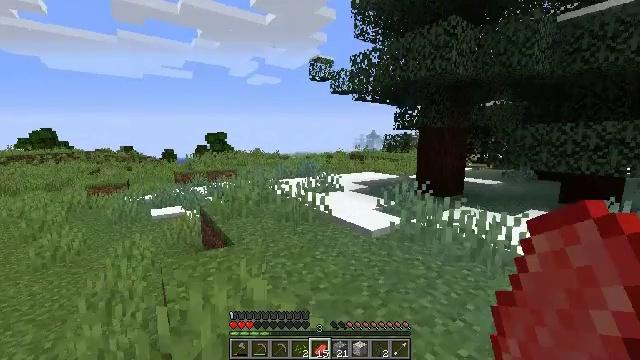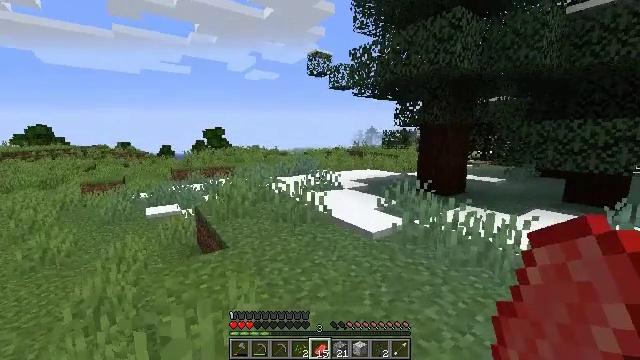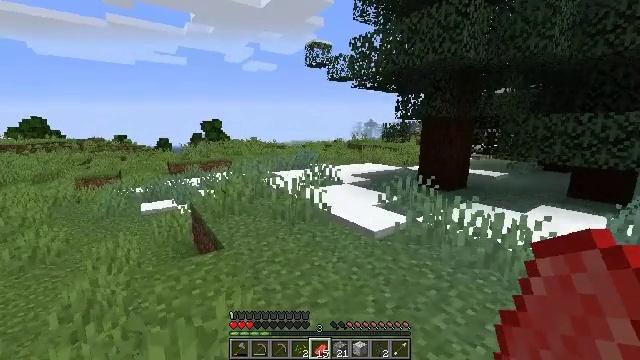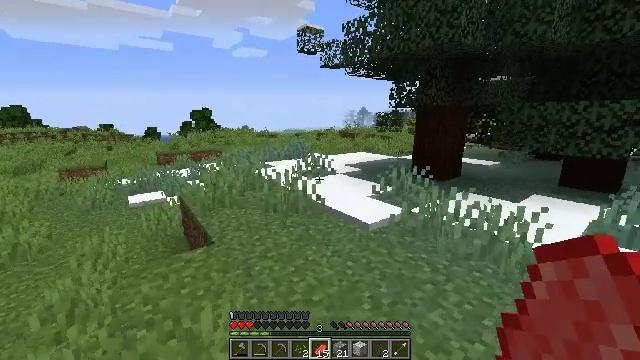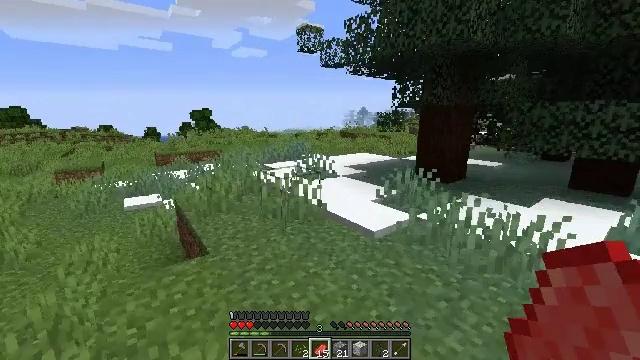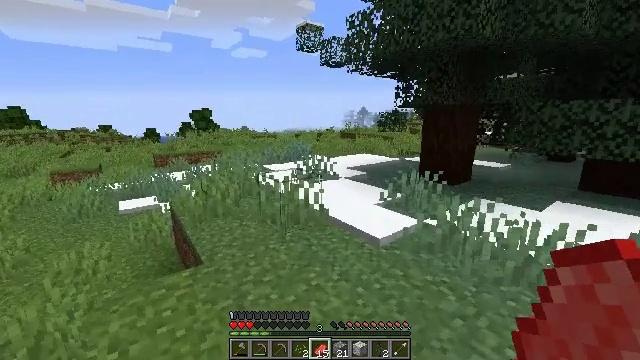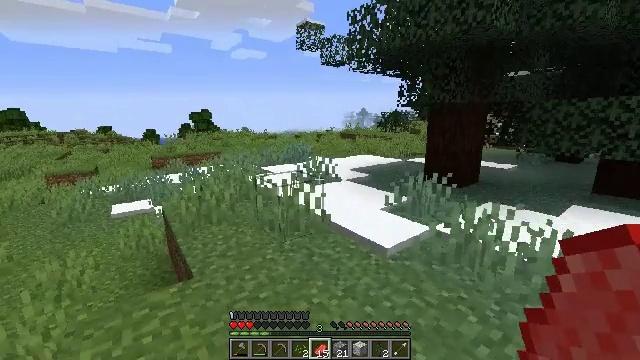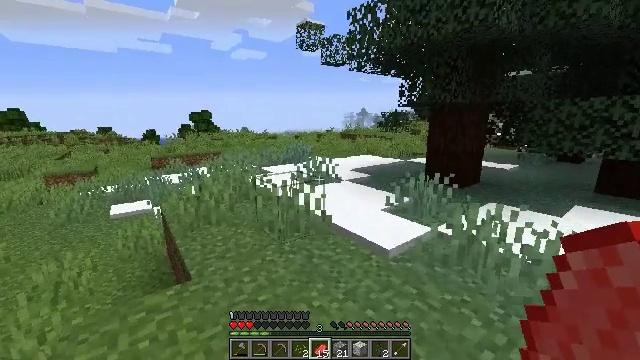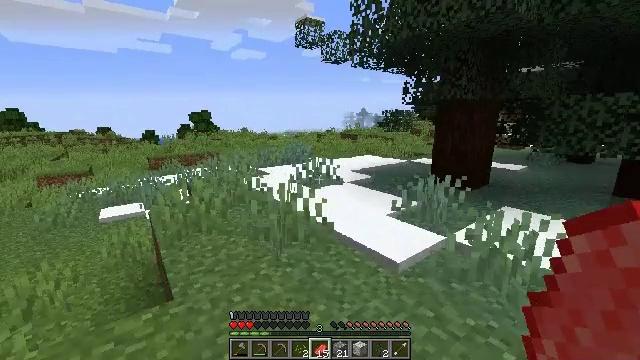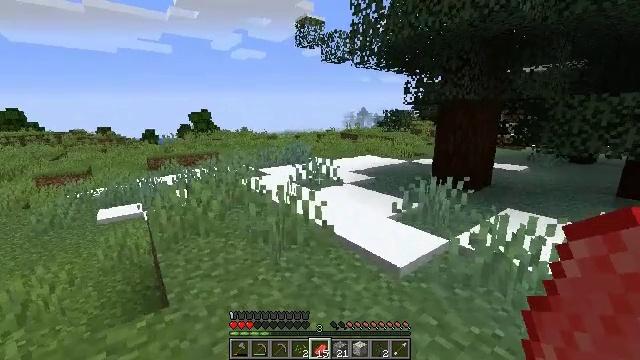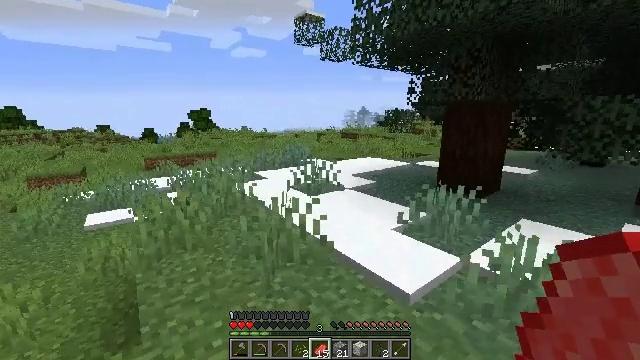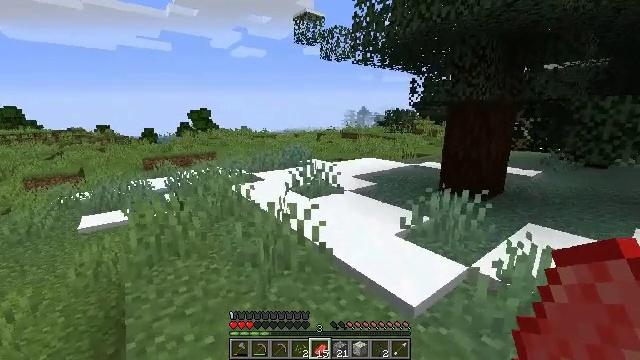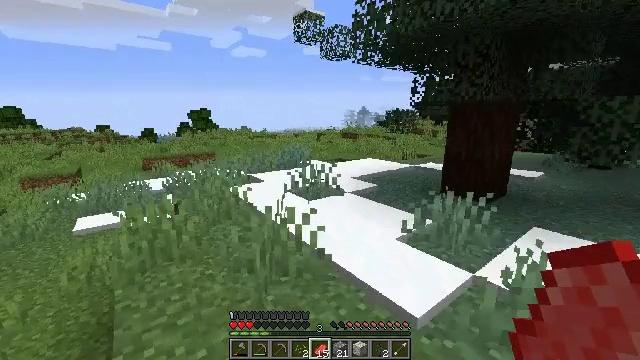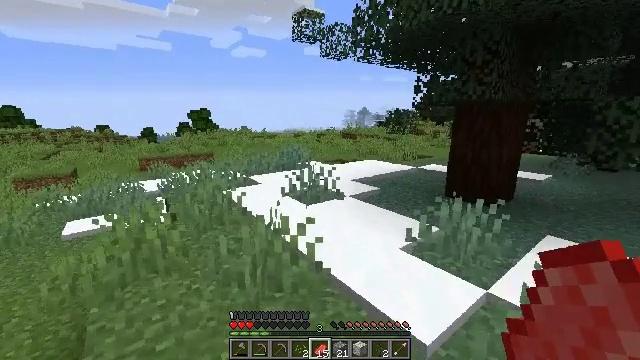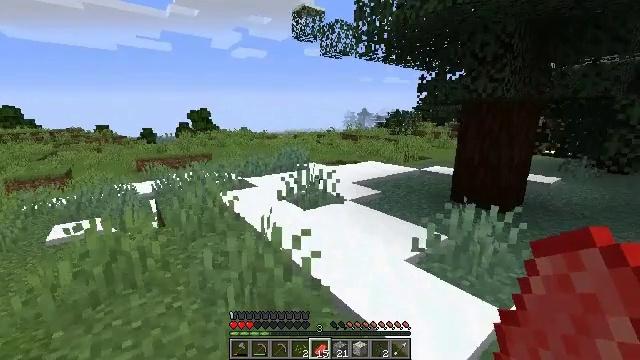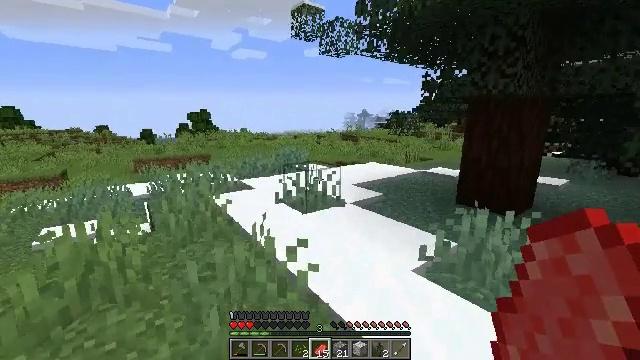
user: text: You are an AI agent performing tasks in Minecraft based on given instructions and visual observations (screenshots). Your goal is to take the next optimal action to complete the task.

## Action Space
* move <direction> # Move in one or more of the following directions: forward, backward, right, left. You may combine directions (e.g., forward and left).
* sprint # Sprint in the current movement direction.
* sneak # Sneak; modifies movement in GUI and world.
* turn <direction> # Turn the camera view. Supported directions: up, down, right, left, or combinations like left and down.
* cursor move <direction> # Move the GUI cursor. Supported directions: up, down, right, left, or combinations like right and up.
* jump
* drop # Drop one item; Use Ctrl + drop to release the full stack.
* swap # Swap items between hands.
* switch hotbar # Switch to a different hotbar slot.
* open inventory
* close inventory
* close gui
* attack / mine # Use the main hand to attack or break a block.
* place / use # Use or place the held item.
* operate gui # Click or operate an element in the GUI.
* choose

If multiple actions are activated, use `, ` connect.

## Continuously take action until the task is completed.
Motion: motion action
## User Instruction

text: Use logs and furnace to produce charcoal.
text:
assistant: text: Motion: move forward
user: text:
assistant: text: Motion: move forward, turn down
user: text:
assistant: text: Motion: move forward, turn right and down
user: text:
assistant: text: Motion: move forward
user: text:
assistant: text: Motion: move forward
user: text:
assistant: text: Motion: move forward
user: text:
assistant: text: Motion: move forward
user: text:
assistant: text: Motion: move forward
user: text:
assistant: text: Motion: move forward
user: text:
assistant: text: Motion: move forward
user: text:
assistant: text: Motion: move forward
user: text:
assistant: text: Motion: move forward
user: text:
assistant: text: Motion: move forward
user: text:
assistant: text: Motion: move forward
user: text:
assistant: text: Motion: move forward
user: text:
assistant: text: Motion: move forward
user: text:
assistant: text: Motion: move forward
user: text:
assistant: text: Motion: move forward
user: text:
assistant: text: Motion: move forward
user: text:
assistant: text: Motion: move forward, turn left
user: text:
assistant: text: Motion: move forward
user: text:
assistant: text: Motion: move forward, turn right and down
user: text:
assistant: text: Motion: move forward, turn right and down
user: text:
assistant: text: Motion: move forward, turn right and down
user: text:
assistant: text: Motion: move forward, turn right
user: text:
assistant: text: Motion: move forward, turn right
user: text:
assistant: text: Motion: move forward, turn right
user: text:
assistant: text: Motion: move forward
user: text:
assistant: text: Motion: move forward, turn right
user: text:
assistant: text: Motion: move forward